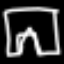
Label: pants